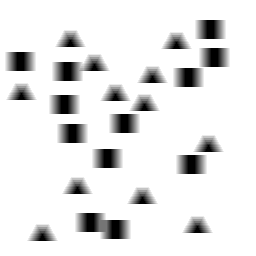
Squares: 12
Triangles: 12
Stars: 0
Total shapes: 24